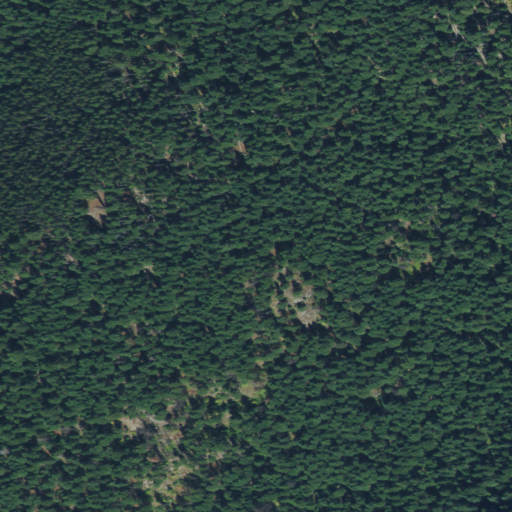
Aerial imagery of gap in Idaho named Cedar Saddle containing only evergreen forest